Question:
why png file in not identified in this program?
'''
public class Game1 : Microsoft.Xna.Framework.Game
{
GraphicsDeviceManager graphics;
SpriteBatch spriteBatch;
Texture2D box;
}
'''
//this part is showing error that next is not identified.
'''
protected override void LoadContent()
{
spriteBatch = new SpriteBatch(GraphicsDevice);
box = Content.Load<Texture2D>("next");
}
'''
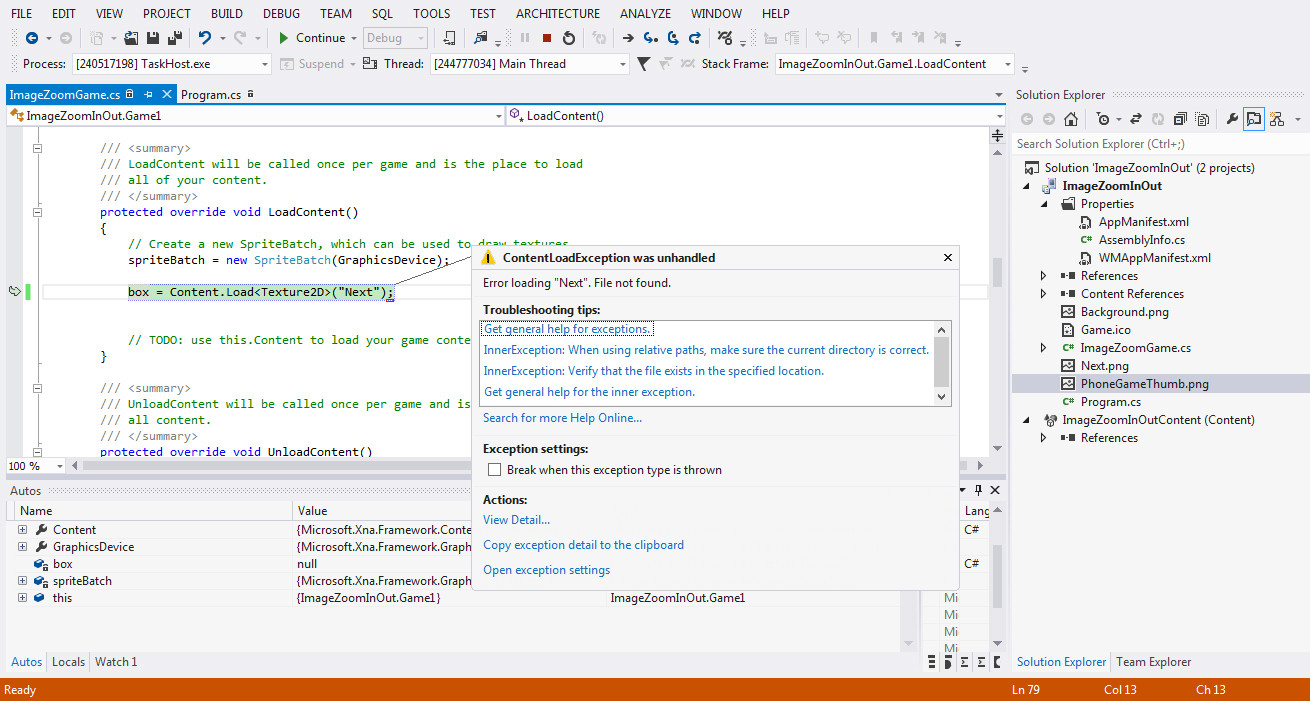
Answer: The problem you are having is that you have added the PNG file to the project solution (in your case, the project named ImageZoomInOut). To solve the problem you are having simply add the PNG file to the ImageZoomInOutContent(Content). You should continue to add all content-related material (such as Models, Textures and sounds) there as well.
The ContentProcessor in XNA expects all content it works with be in a predetermined folder. If you use explorer to look through your project folders you will see a folder named ImageZoomInOutContent, once you have added the content via Visual Studios and successfully built the App it will be populated with the next.png (the original file) and next.xnb (a serialized file). This xnb file is the file used in your app after it has been processed.